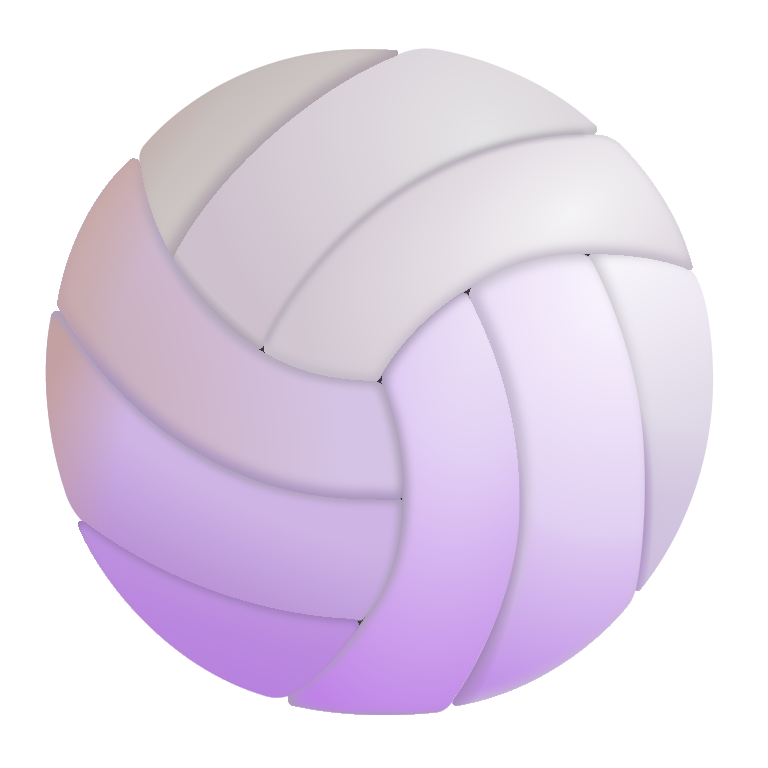
volleyball color